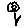
Label: flower